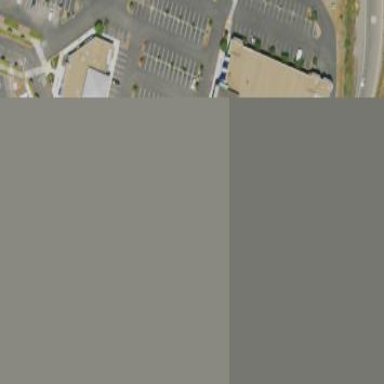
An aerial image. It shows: Retail building.